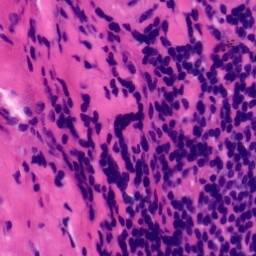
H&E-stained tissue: Tonsil